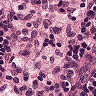
Metastatic tissue present: no